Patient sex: M
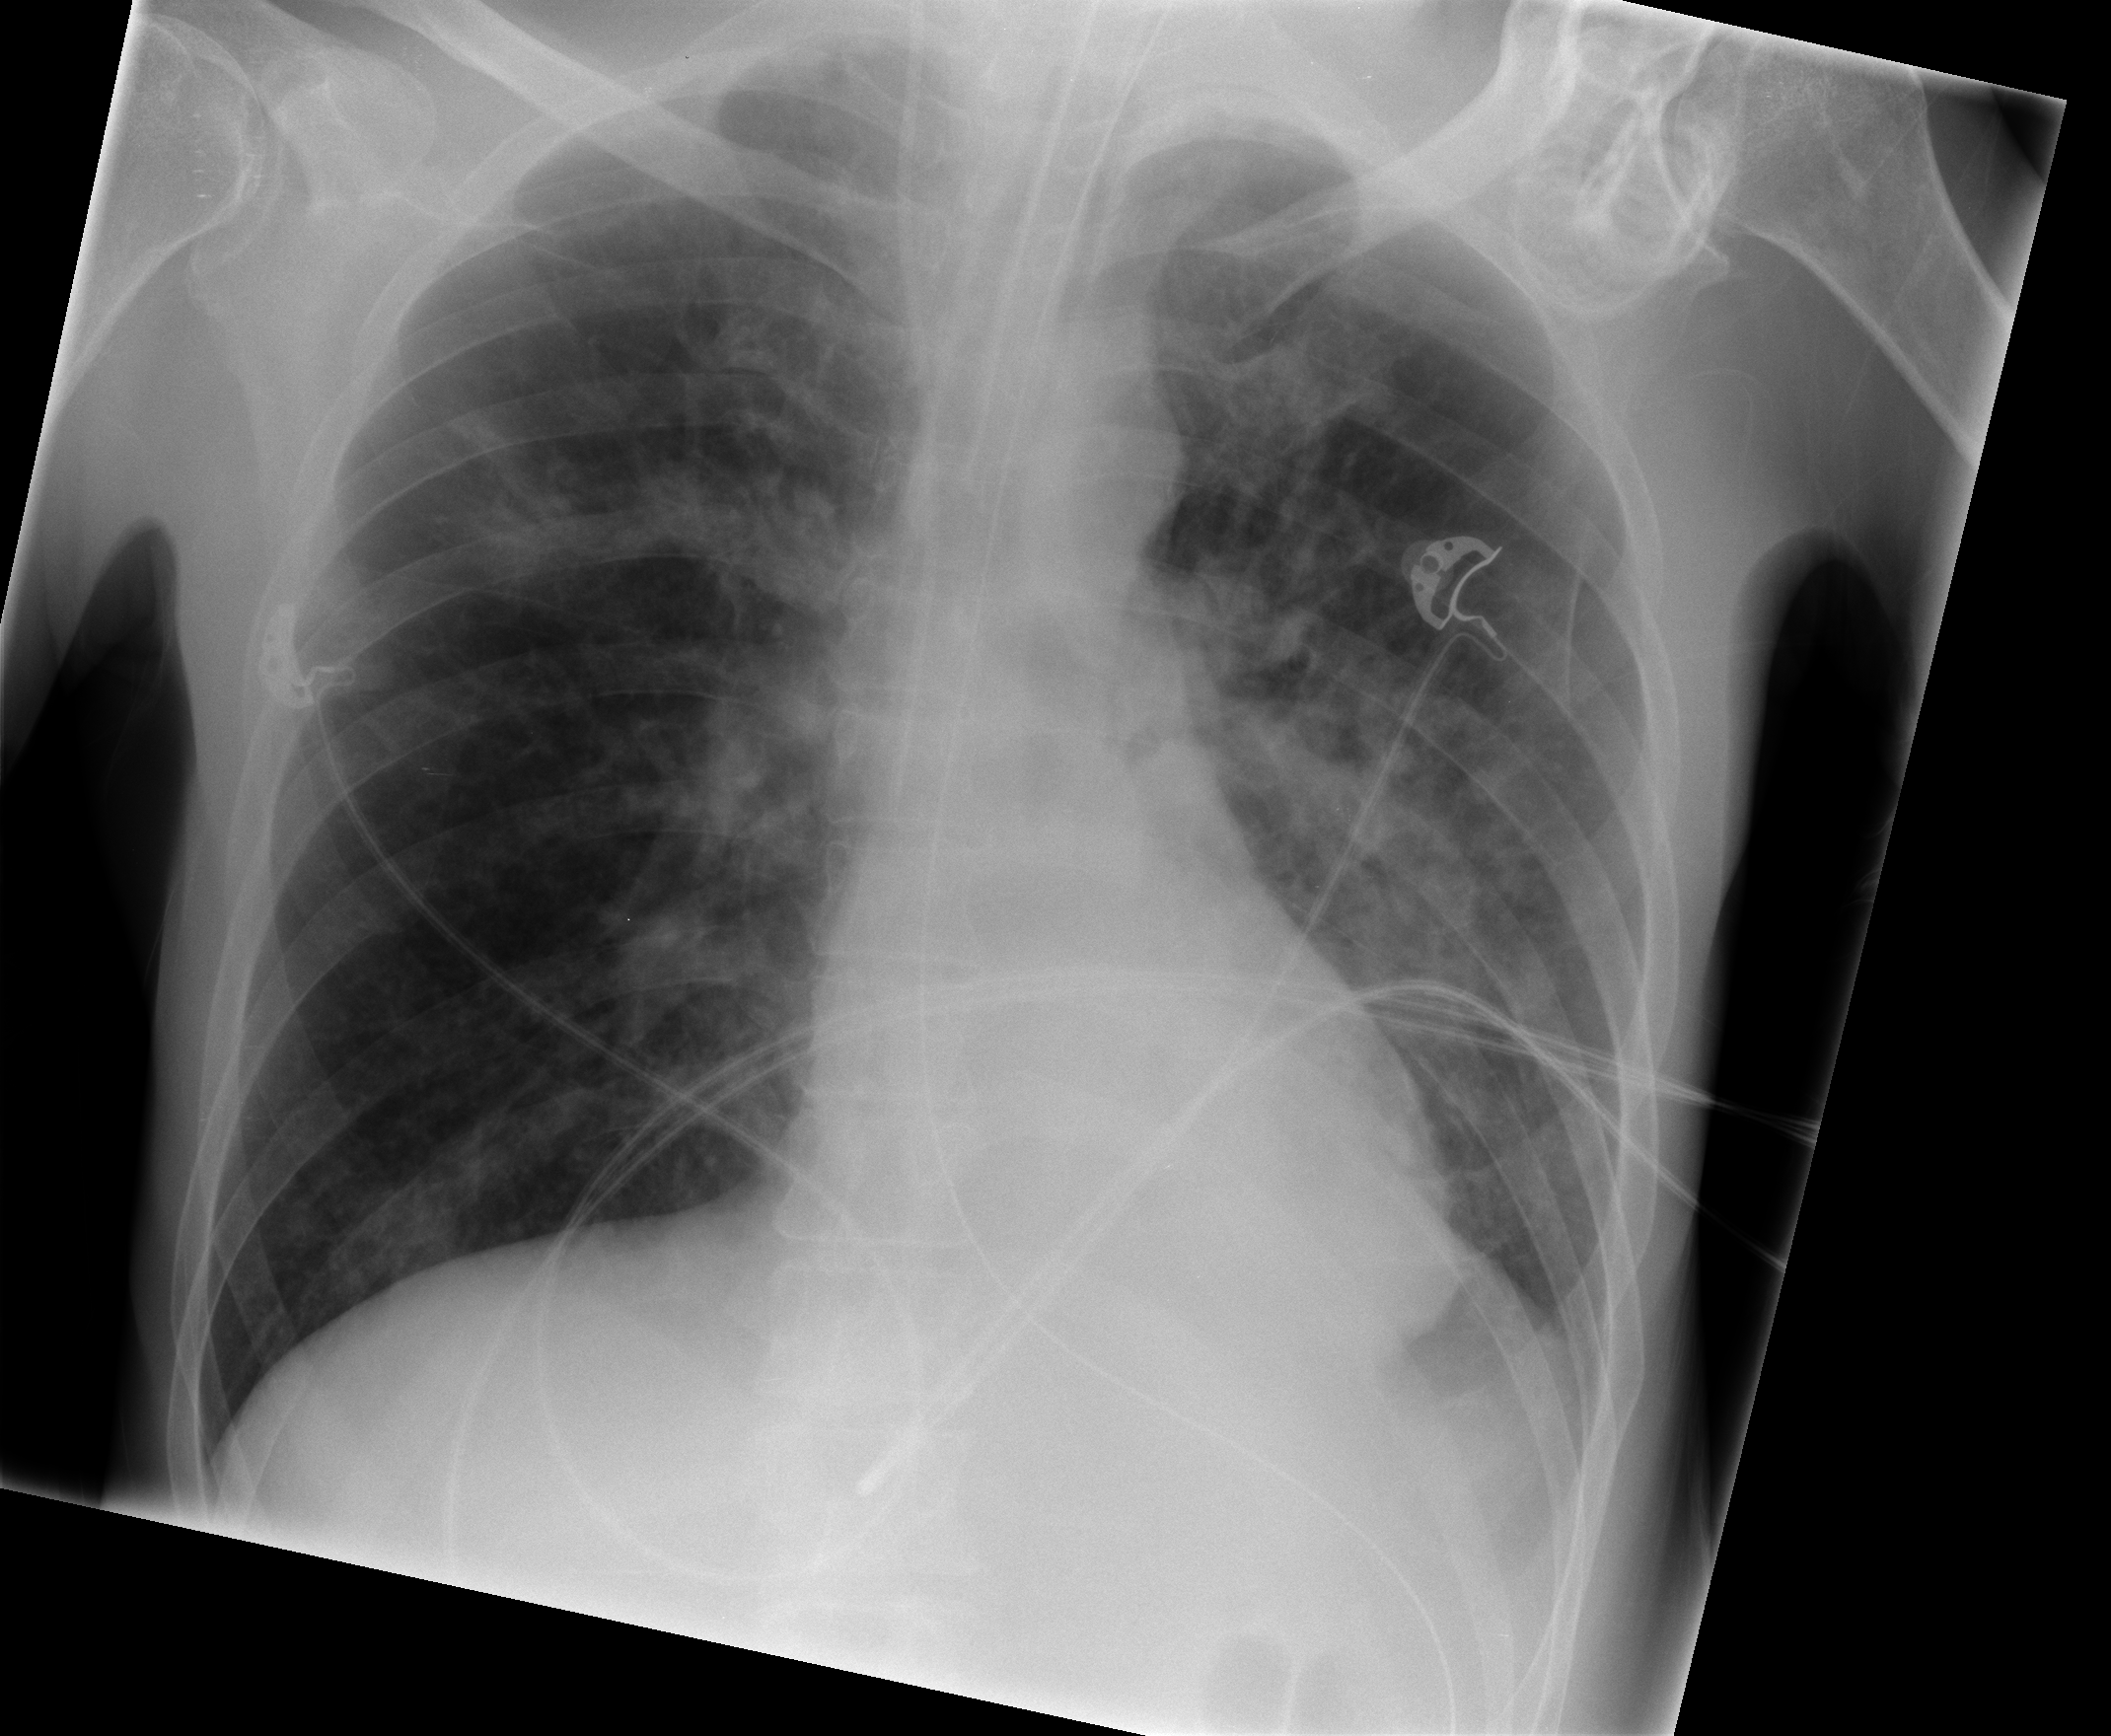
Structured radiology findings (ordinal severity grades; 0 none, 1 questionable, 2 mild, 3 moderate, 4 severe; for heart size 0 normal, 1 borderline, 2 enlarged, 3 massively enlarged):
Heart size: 0
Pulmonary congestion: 0
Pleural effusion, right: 0
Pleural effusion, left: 0
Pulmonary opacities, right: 2
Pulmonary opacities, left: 3
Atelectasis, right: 0
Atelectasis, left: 0